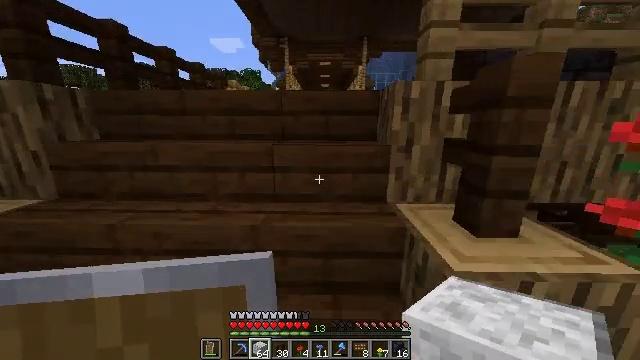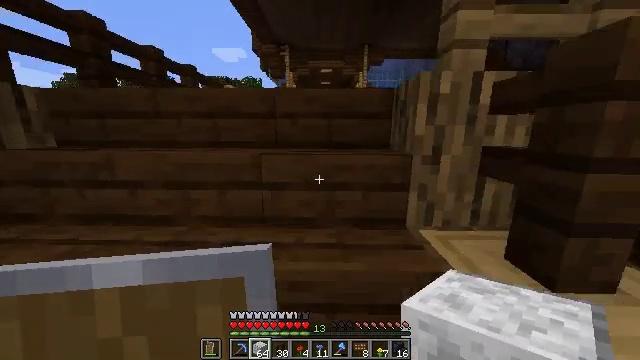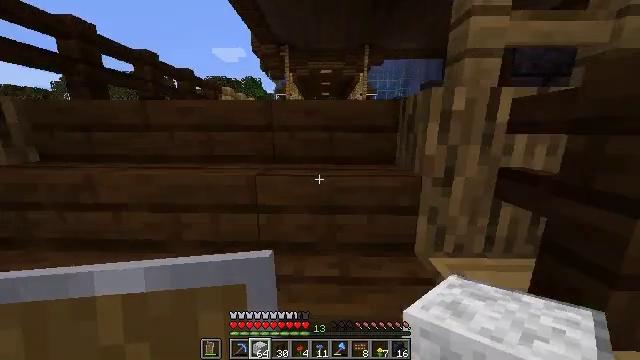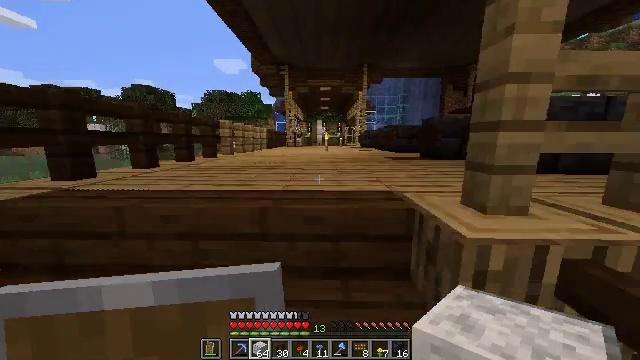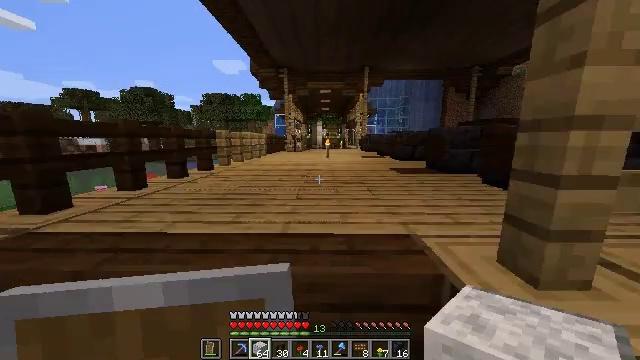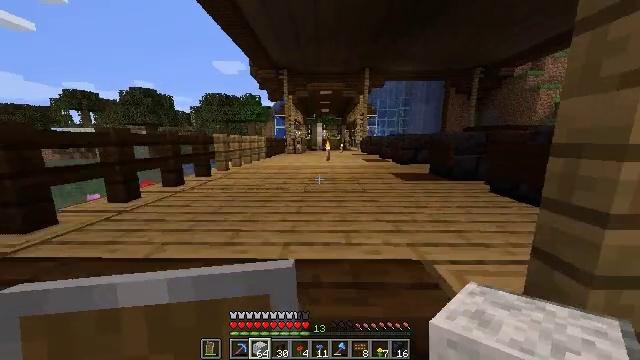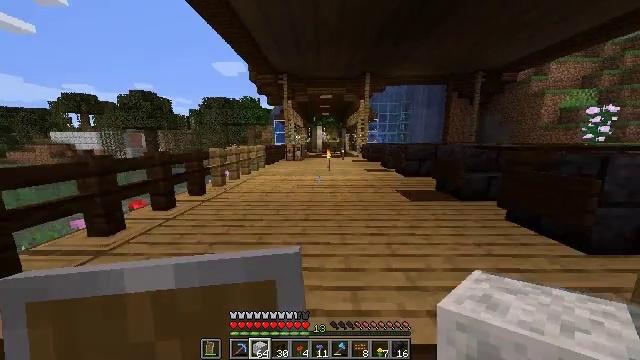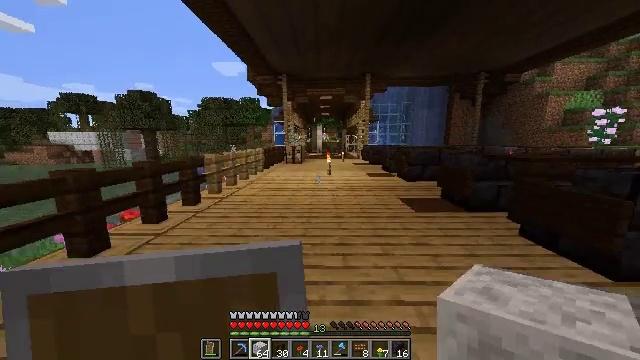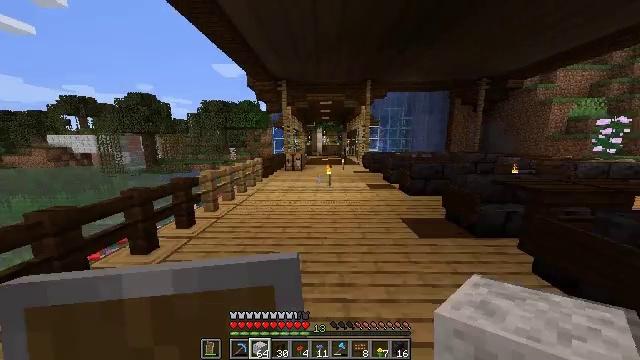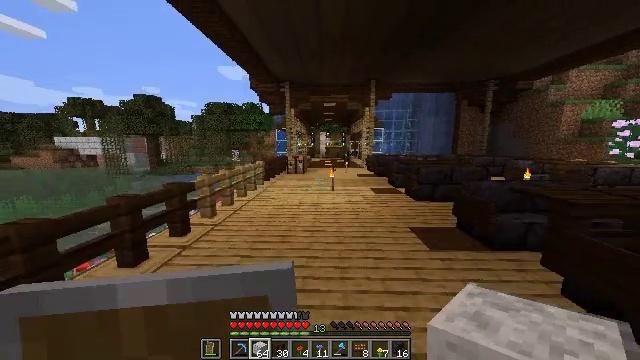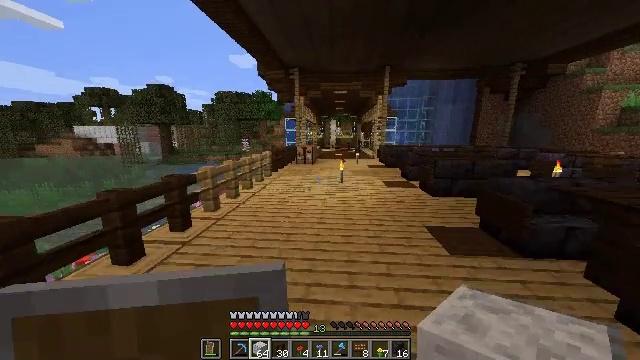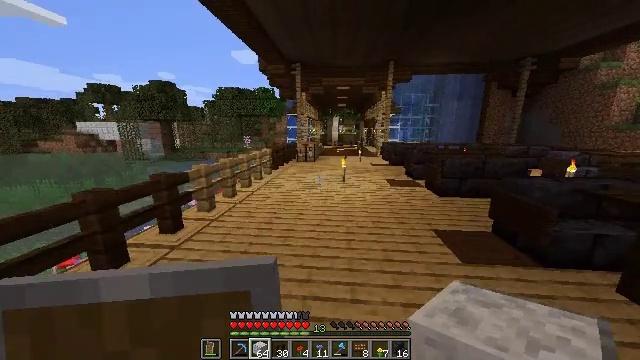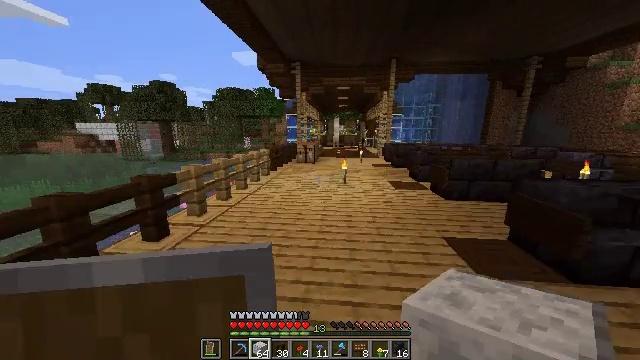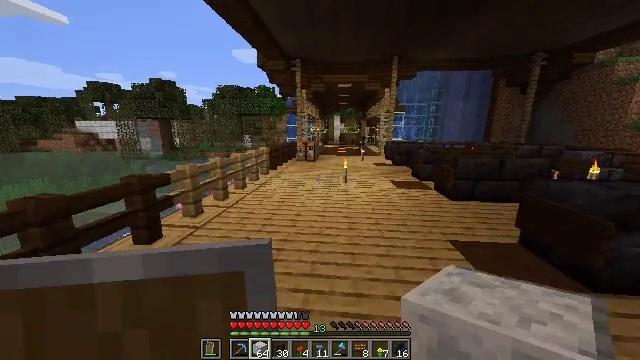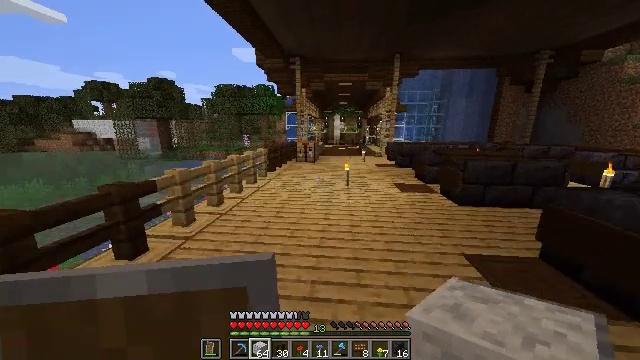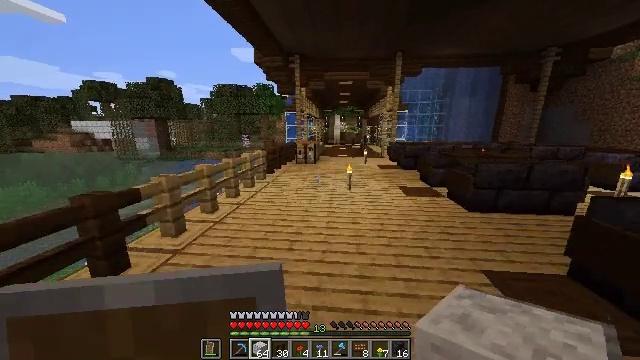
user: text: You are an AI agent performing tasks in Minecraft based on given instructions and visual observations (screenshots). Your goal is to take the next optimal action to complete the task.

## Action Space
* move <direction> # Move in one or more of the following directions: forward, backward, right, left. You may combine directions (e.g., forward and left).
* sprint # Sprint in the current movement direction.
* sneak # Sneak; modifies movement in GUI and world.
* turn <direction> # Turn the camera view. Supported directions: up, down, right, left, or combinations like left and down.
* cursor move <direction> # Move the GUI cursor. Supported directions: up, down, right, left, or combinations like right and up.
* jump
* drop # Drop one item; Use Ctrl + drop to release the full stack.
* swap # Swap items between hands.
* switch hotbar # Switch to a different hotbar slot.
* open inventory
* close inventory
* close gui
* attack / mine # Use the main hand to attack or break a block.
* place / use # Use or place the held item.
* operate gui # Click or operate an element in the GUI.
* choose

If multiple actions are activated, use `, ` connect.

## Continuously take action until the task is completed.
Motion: motion action
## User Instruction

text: Create polished diorite stairs using the crafting interface.
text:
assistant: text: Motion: move forward, turn up
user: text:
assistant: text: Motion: move forward
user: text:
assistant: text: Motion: move forward, turn up
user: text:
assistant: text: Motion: move forward
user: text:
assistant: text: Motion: move forward
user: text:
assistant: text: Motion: move forward
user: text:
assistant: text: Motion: move forward
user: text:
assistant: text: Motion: move forward
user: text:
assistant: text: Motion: move forward
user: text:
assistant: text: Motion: move forward, turn left and down
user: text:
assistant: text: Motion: move forward
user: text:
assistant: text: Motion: move forward
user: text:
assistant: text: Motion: move forward
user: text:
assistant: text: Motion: move forward
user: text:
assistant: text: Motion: move forward
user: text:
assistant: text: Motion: move forward
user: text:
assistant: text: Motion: move forward
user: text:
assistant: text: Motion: move forward
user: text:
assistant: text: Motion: move forward
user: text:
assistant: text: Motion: move forward
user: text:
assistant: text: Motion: move forward
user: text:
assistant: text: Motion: move forward
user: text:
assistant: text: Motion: move forward
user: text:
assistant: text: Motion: move forward
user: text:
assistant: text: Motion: move forward
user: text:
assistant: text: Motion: move forward
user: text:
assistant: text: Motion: move forward
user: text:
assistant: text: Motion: move forward
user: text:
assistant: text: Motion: move forward
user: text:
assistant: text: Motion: move forward